Question: Working in Eclipse 3.7.2 on a Java project.
1. I added a jar containing binaries for a third-party library to the build path.
2. I set the Source attachment for this library to the jar containing the source.
When I go to one of the classes from this library, the source shows properly. However, + 'Find/Replace' They are referenced by letters of the alphabet ('a', 'b', 'c', etc.) in the order they were declared in the class, but clicking those letters in the Outline tab does not bring me to their declaration in the source. This applies to both private fields and private methods.
Is there any configuration I can do to fix this?

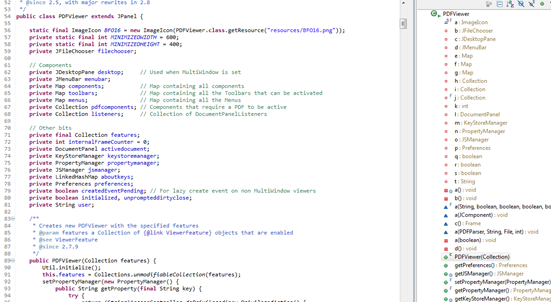
Answer: The private methods in this library have been obfuscated, there is nothing you will be able to do to get around seeing this. If the library is open source you can recompile it yourself without obfuscation but chances are these methods are being intentionally kept from view. This isn't such a terrible thing, considering private methods/varibales/fields can't be accessed from outside the library anyway. You can't access any of these methods or fields yourself so it shouldn't make a difference in the long run.